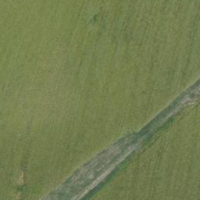
EUNIS habitat code: 52
Species observed at this site:
Cardamine heptaphylla